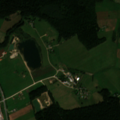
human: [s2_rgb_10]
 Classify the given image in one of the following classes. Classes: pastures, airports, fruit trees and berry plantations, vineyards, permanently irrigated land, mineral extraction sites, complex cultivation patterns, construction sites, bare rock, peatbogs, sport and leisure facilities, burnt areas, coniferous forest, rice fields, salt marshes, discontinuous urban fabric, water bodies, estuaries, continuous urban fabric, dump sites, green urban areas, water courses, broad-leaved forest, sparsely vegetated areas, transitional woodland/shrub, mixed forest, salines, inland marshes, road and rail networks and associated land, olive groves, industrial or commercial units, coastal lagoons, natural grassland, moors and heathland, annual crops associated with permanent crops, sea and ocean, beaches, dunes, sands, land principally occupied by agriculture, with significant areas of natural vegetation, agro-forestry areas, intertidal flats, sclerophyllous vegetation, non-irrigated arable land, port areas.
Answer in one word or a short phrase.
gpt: discontinuous urban fabric, non-irrigated arable land, pastures, complex cultivation patterns, land principally occupied by agriculture, with significant areas of natural vegetation, coniferous forest